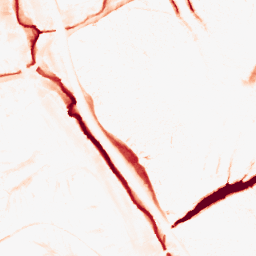
Category: morphological
Decomposition family: tophat
Decomposition parameters: size: 10
mode: black
Upsampling method: quadratic
Upsampling parameters: scale: 8
Upsampling scale: 8